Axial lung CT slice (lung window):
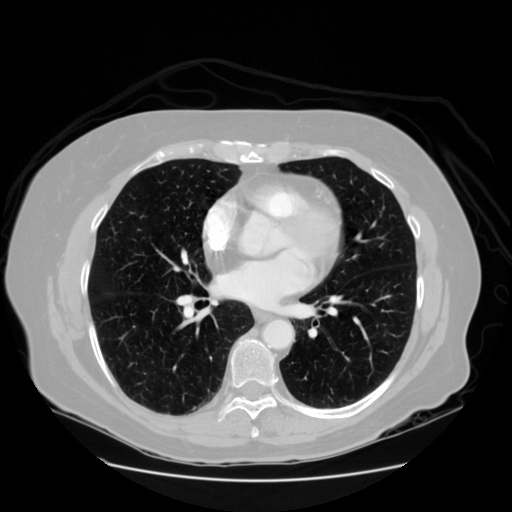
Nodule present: no